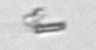
Label: fiber_TAG_external_detritus